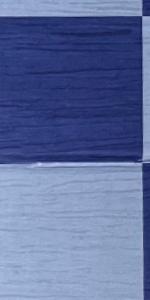
Label: Empty